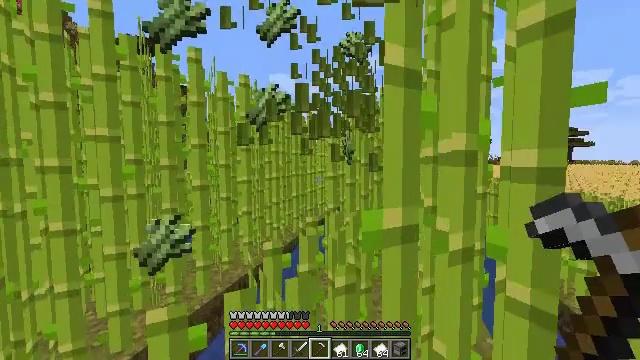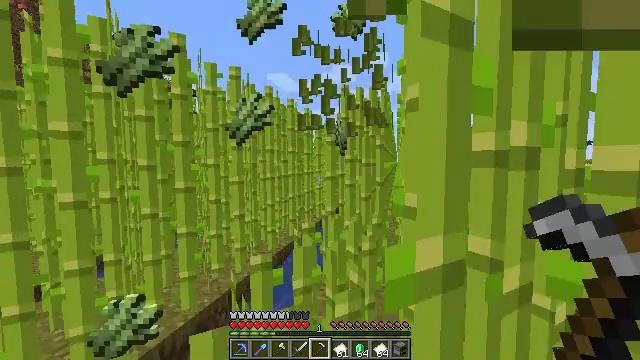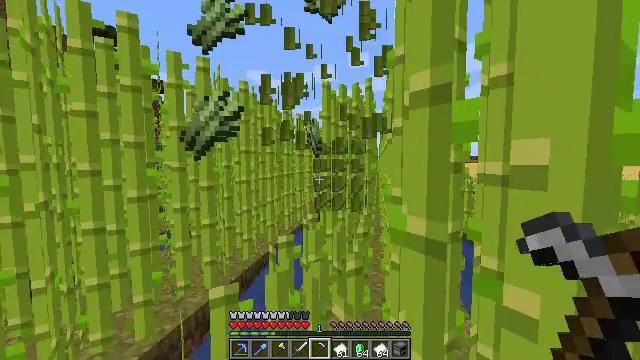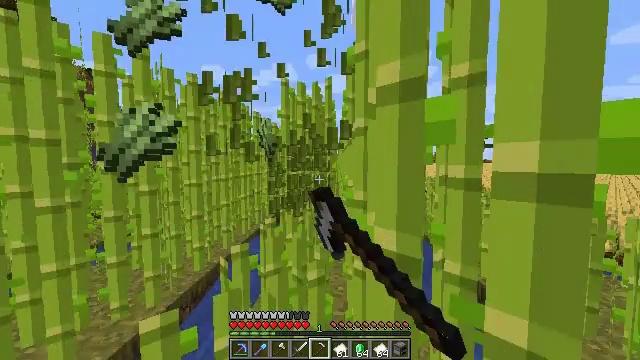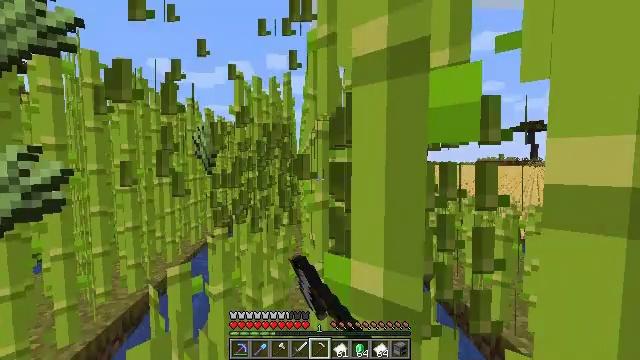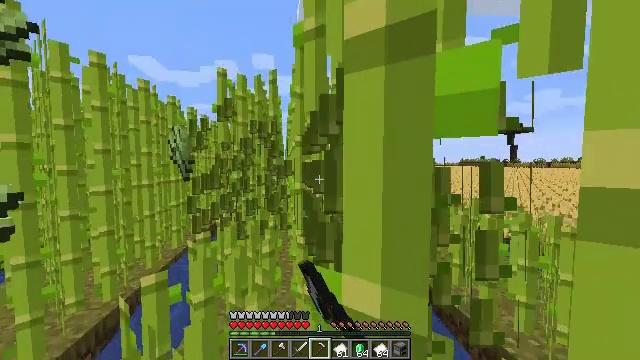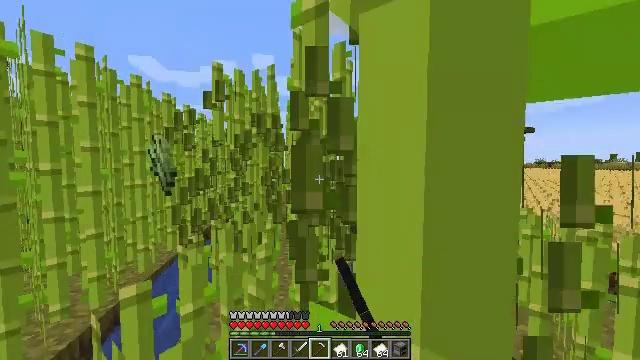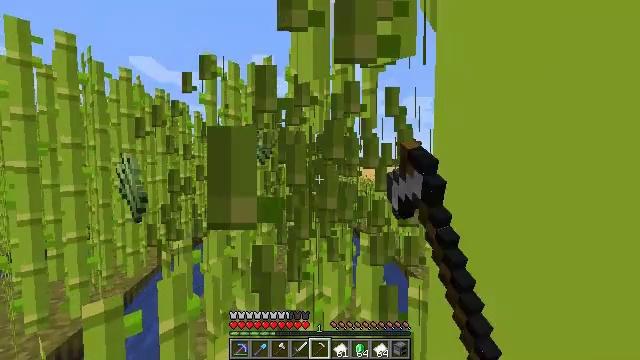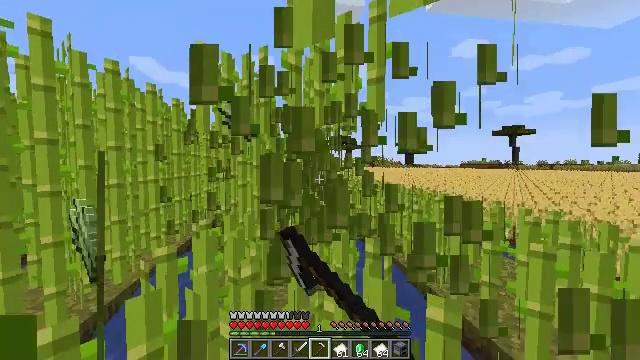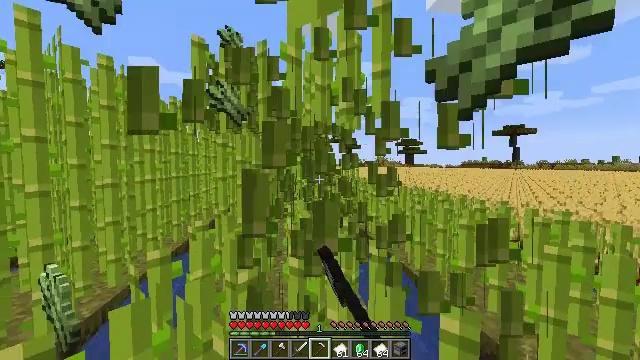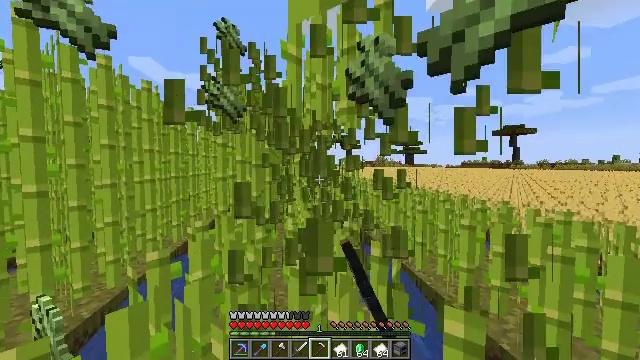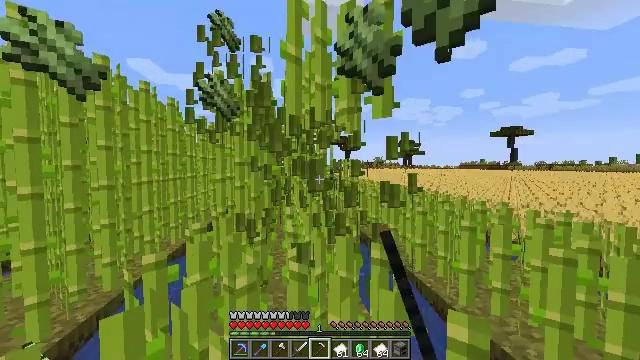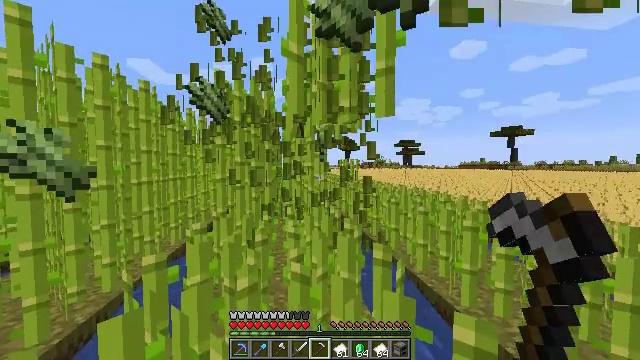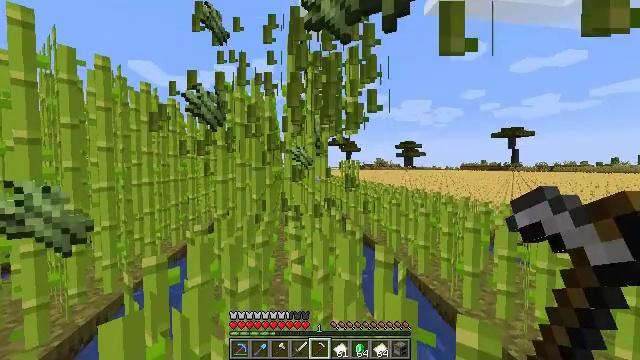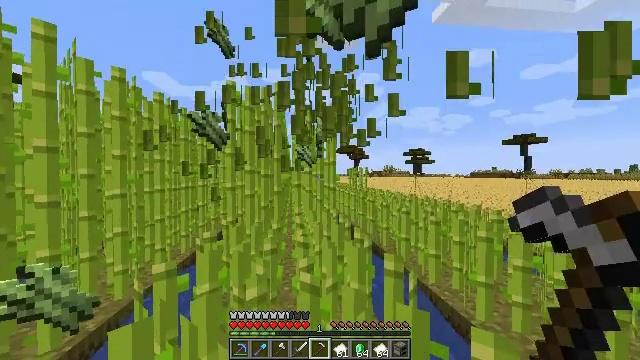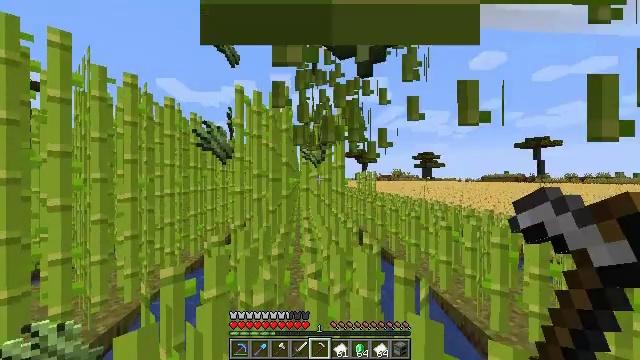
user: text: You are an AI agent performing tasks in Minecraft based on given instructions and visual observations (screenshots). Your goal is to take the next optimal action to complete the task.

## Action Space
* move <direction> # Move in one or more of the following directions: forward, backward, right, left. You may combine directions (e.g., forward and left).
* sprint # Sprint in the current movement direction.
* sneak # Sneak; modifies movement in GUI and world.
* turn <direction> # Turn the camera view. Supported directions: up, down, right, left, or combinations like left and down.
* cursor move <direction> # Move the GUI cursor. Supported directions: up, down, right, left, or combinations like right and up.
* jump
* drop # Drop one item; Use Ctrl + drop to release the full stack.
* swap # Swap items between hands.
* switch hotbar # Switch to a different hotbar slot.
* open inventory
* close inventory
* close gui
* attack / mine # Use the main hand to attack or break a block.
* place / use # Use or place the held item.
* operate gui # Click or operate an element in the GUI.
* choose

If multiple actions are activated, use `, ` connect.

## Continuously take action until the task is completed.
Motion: motion action
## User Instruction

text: Harvest sugar cane from the plant.
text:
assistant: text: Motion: move forward, attack / mine
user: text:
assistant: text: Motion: move forward, turn right, attack / mine
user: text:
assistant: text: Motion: move forward, turn right, attack / mine
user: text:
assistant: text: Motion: move forward, turn right, attack / mine
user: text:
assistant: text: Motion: move forward, turn right, attack / mine
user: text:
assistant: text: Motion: move forward, attack / mine
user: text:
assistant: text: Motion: move forward, attack / mine
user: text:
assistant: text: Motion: attack / mine
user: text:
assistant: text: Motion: attack / mine
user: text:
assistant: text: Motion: attack / mine
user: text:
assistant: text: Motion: attack / mine
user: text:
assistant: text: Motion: attack / mine
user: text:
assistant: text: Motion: attack / mine
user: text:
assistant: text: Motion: turn left and up, attack / mine
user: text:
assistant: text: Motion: move forward, turn left, attack / mine
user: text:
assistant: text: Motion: move forward, turn left, attack / mine
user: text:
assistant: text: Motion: move forward, turn left, attack / mine
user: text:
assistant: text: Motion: move forward, turn left, attack / mine
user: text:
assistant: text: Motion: move forward, turn left, attack / mine
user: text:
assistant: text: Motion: move forward, turn left, attack / mine
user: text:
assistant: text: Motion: move forward, attack / mine
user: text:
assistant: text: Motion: move forward, attack / mine
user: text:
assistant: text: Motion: move forward, attack / mine
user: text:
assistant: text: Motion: move forward, turn right, attack / mine
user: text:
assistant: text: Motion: move forward, turn right, attack / mine
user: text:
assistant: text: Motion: move forward, turn right, attack / mine
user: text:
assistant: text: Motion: move forward, turn right, attack / mine
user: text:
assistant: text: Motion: move forward, turn right, attack / mine
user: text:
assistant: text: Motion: move forward, turn right, attack / mine
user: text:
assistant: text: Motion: move forward, turn right, attack / mine